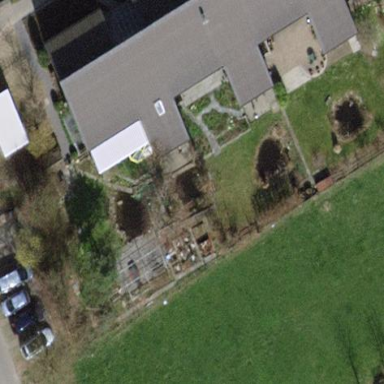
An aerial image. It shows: Terrace building.